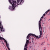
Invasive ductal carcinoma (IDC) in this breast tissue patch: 0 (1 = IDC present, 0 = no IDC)